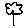
Label: flower